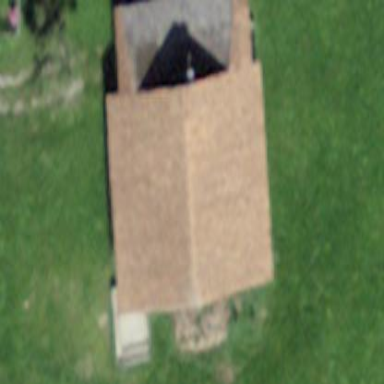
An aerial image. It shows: Barn.